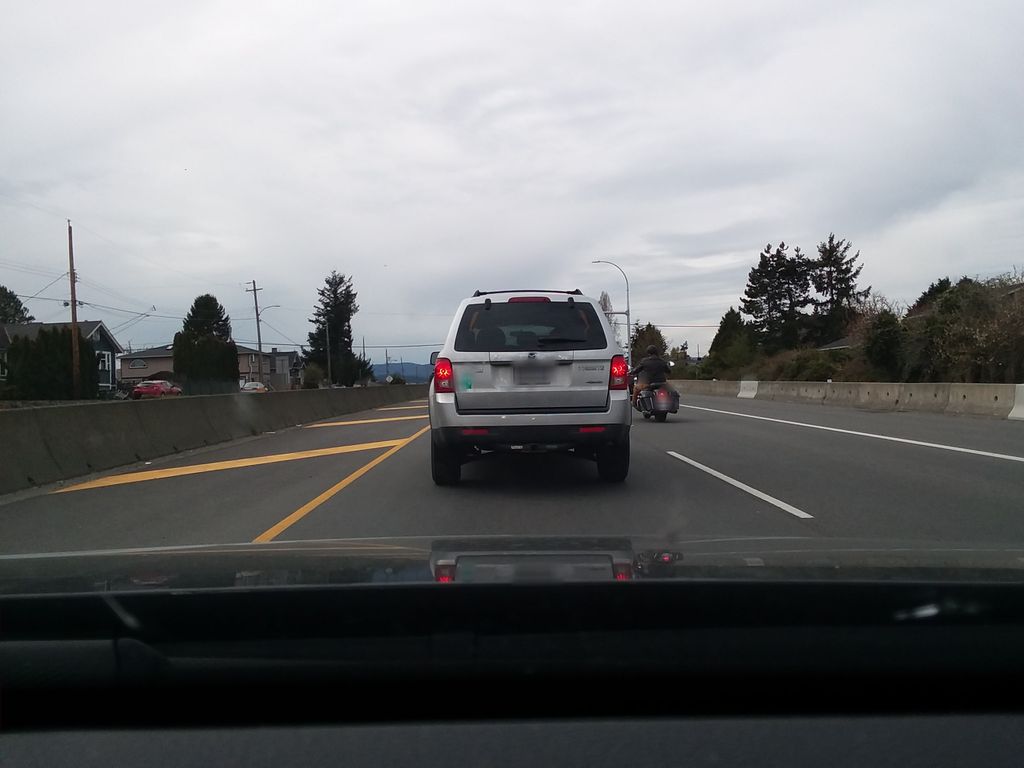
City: victoria